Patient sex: M
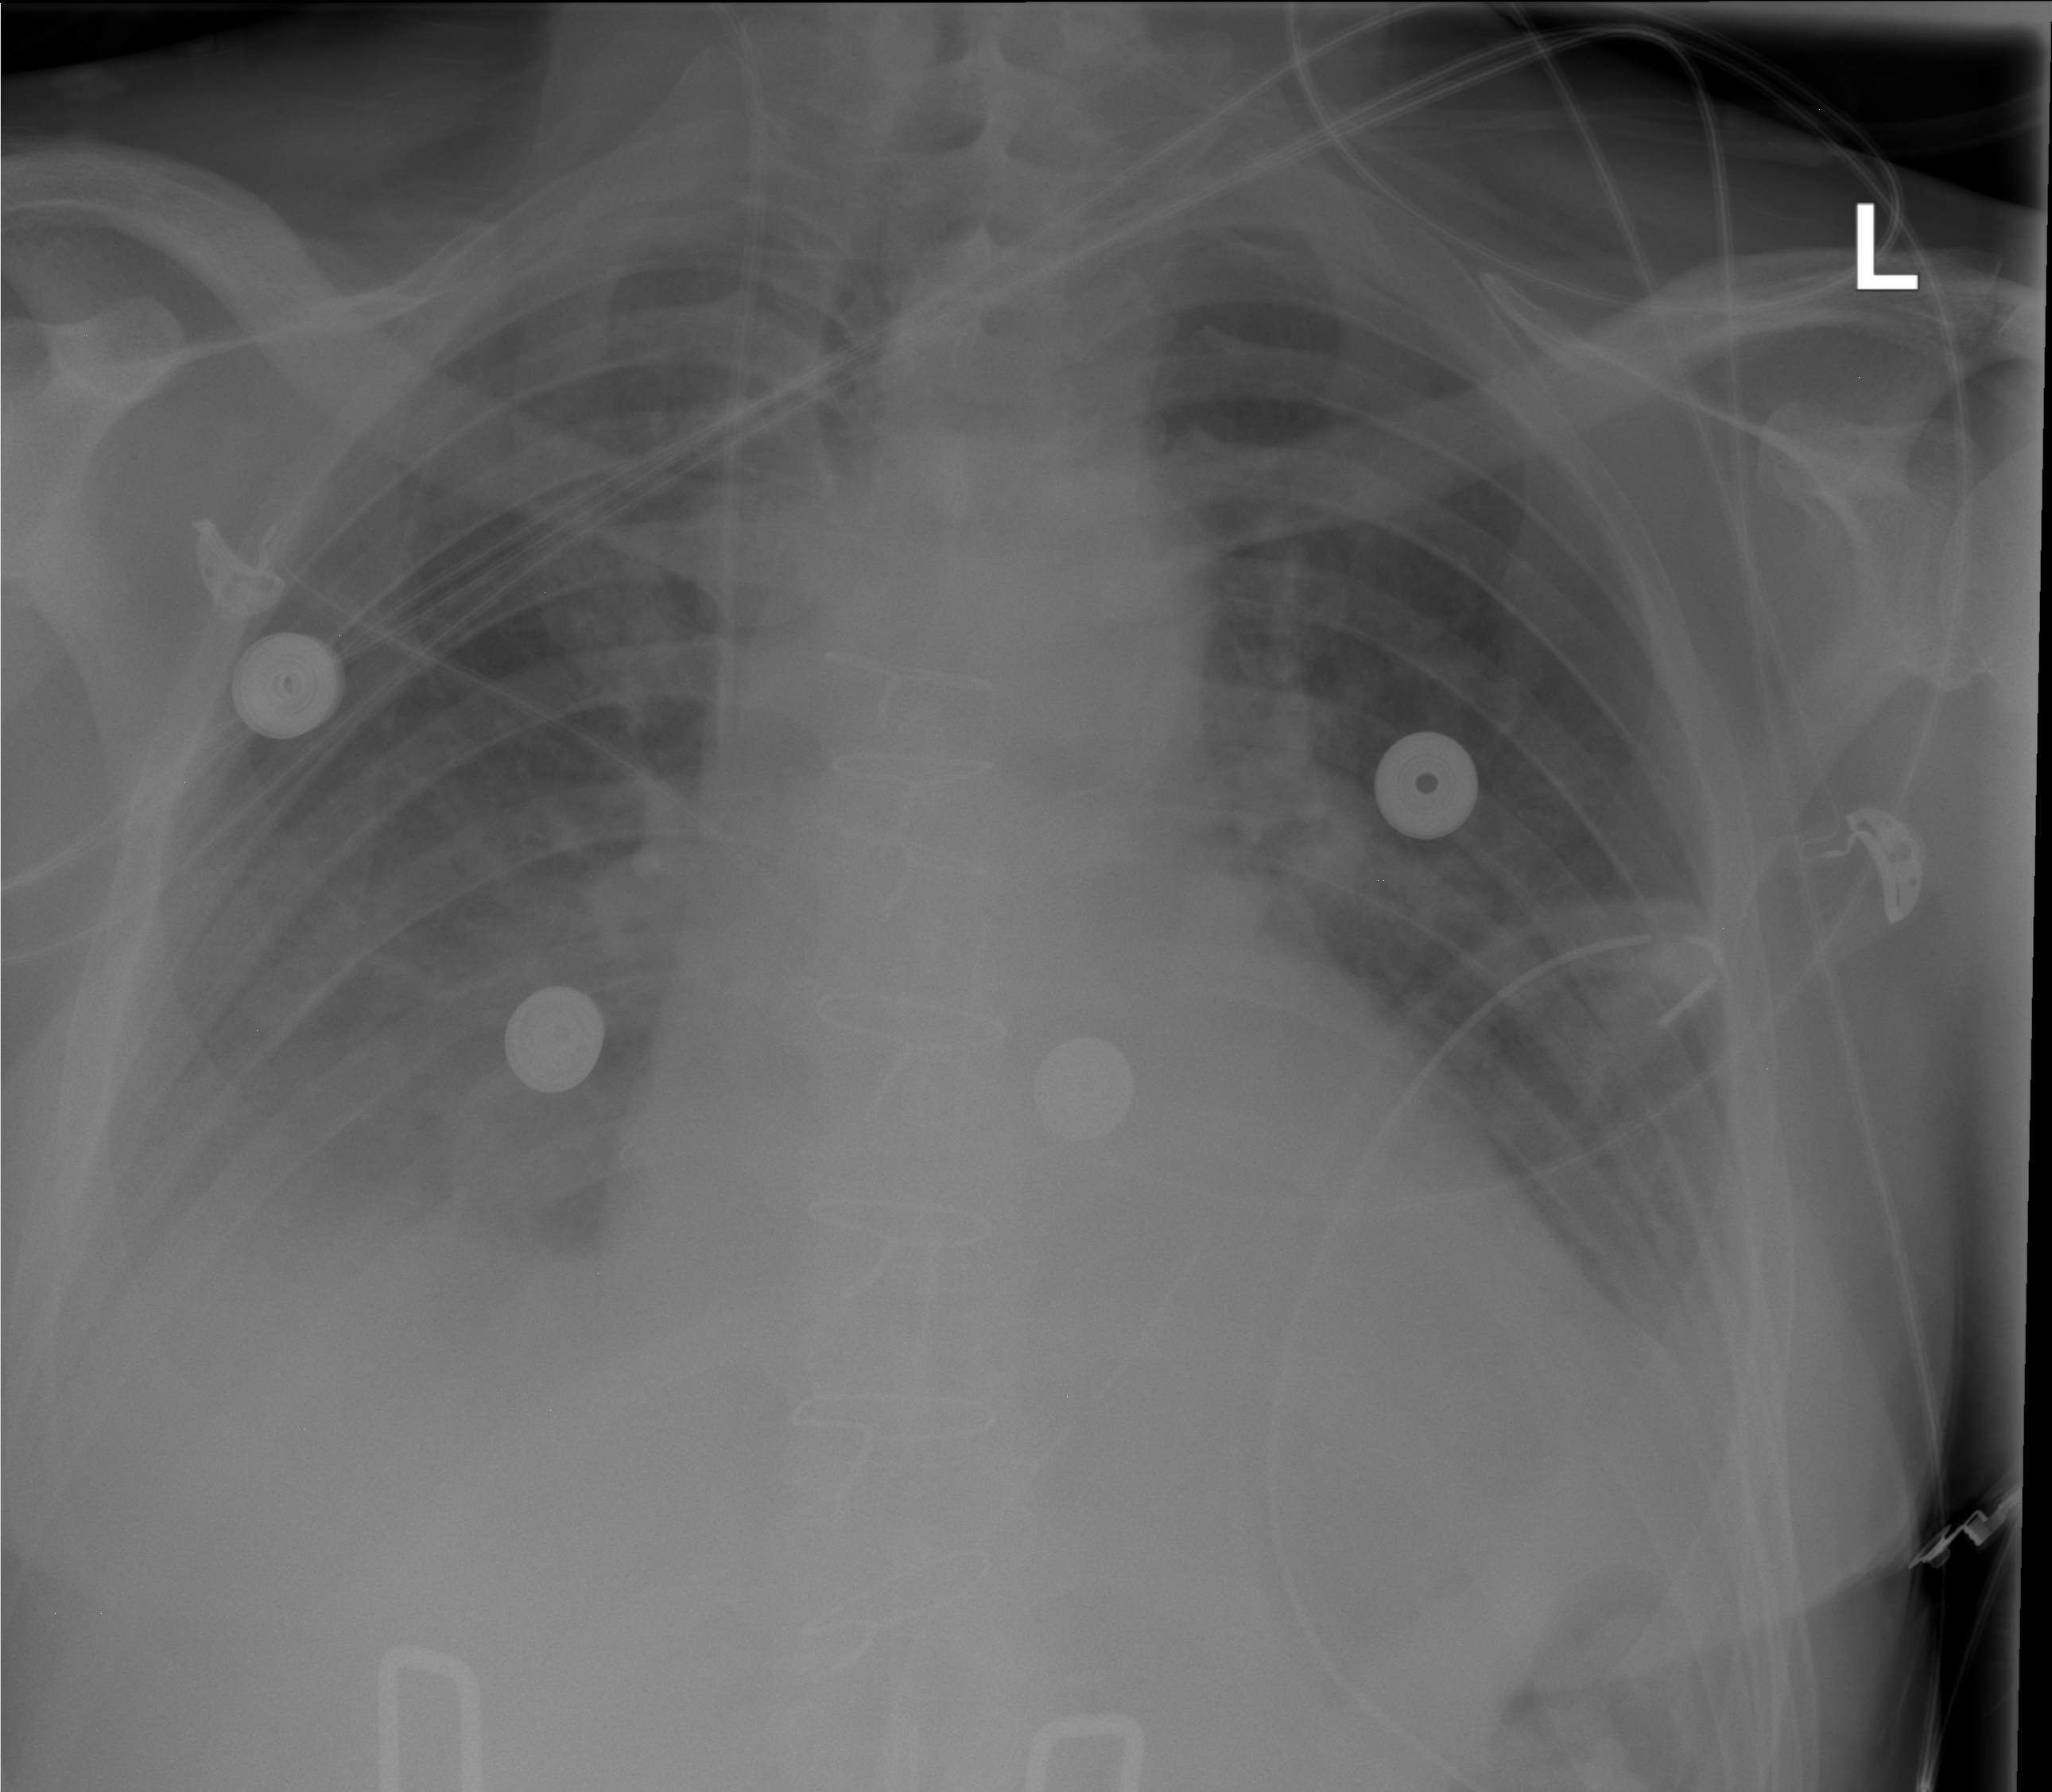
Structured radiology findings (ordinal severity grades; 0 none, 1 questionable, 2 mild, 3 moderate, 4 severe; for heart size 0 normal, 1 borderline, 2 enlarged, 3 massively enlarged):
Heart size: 0
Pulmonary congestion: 3
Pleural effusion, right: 2
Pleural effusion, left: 0
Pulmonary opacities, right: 2
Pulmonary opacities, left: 2
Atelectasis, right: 2
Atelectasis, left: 0